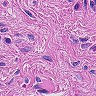
Metastatic tissue present: no